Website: crate-barrel
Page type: billing-address
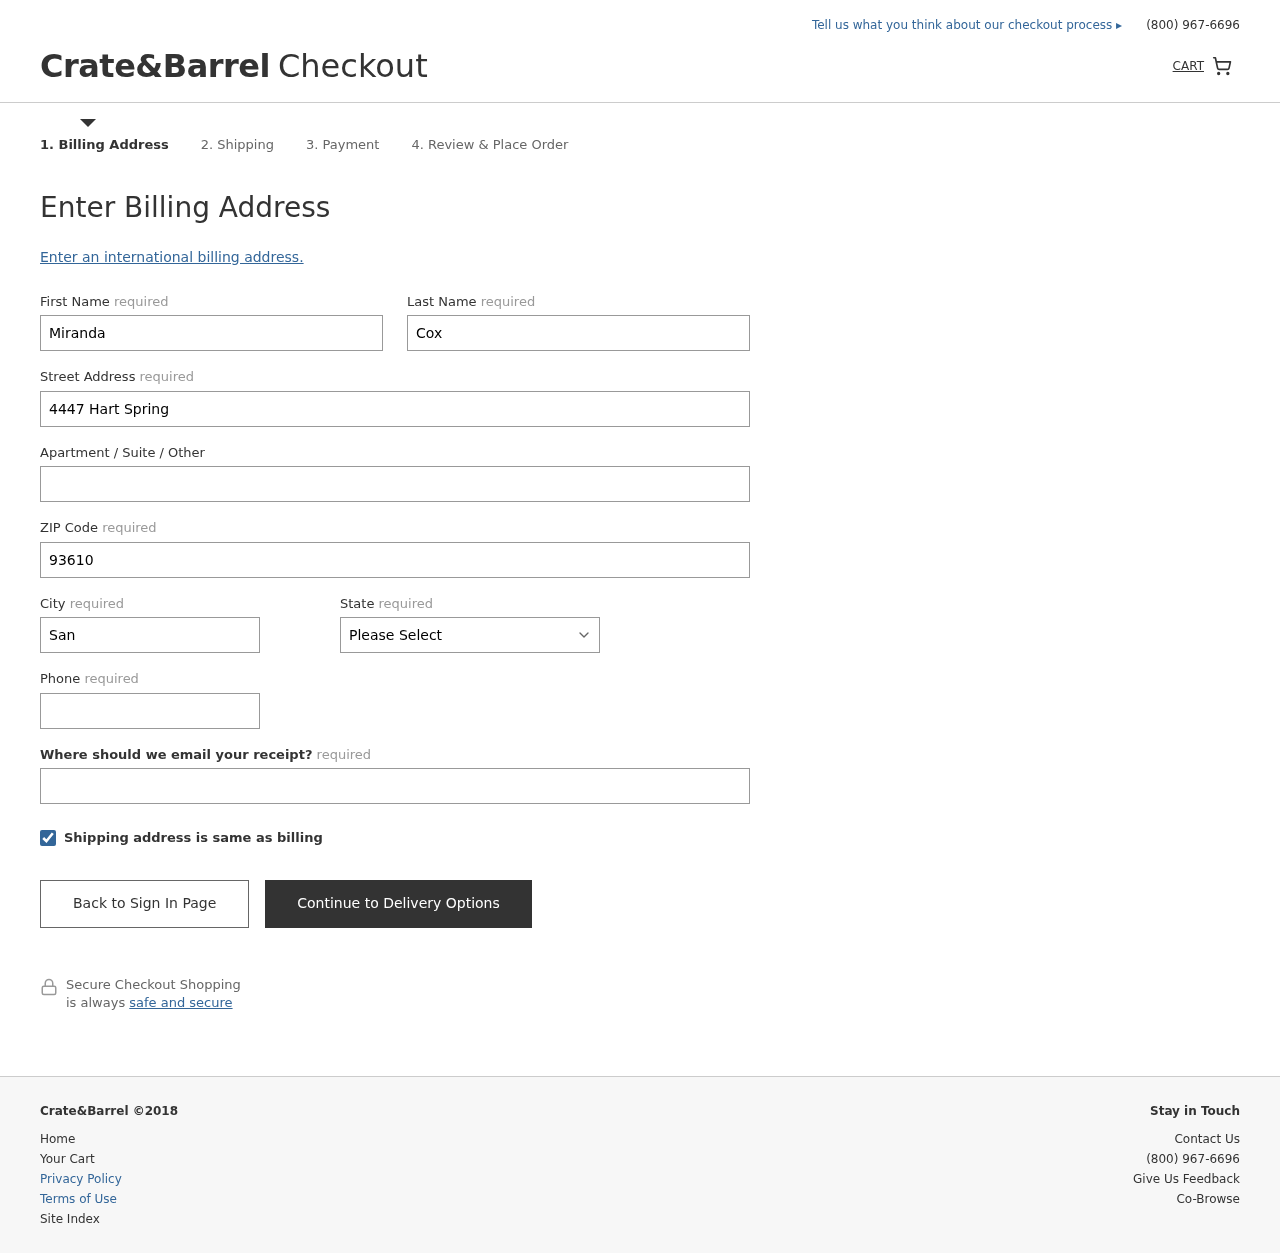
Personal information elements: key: PII_STATE
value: South Dakota
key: PII_FIRSTNAME
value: Miranda
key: PII_LASTNAME
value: Cox
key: PII_STREET
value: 4447 Hart Spring
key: PII_POSTCODE
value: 93610
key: PII_CITY
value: Sanchezburgh
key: PII_PHONE
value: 5584198184
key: PII_EMAIL
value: mirandacox@hotmail.com